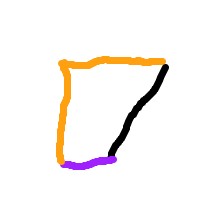
Shape: trapezoid